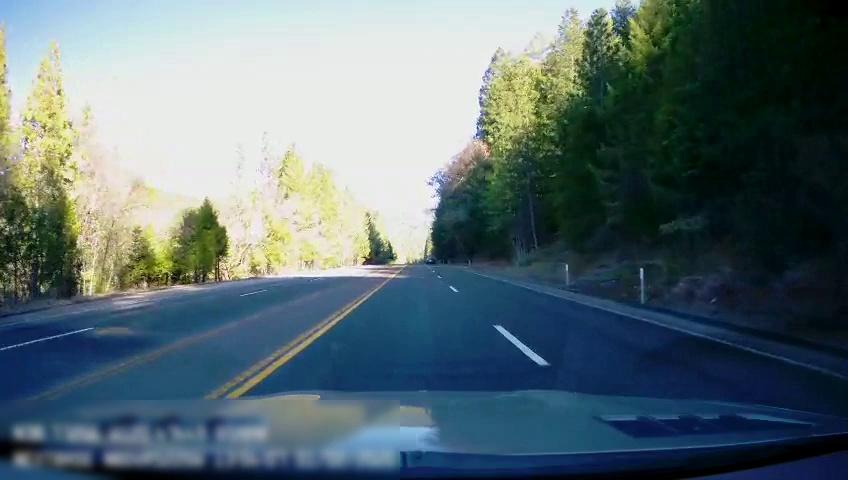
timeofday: Day
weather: Sunny
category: Drivable Space
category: Lanes | Opposite Lane
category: Lanes | Alternate Lane
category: Lanes | Current Lane
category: Lanes | Opposite Lane
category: Lanes | Current Lane
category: Lanes | Alternate Lane
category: Lanes | Opposite Lane